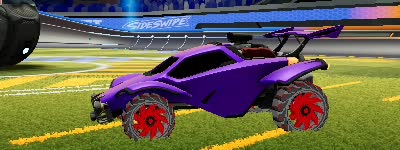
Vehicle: octane